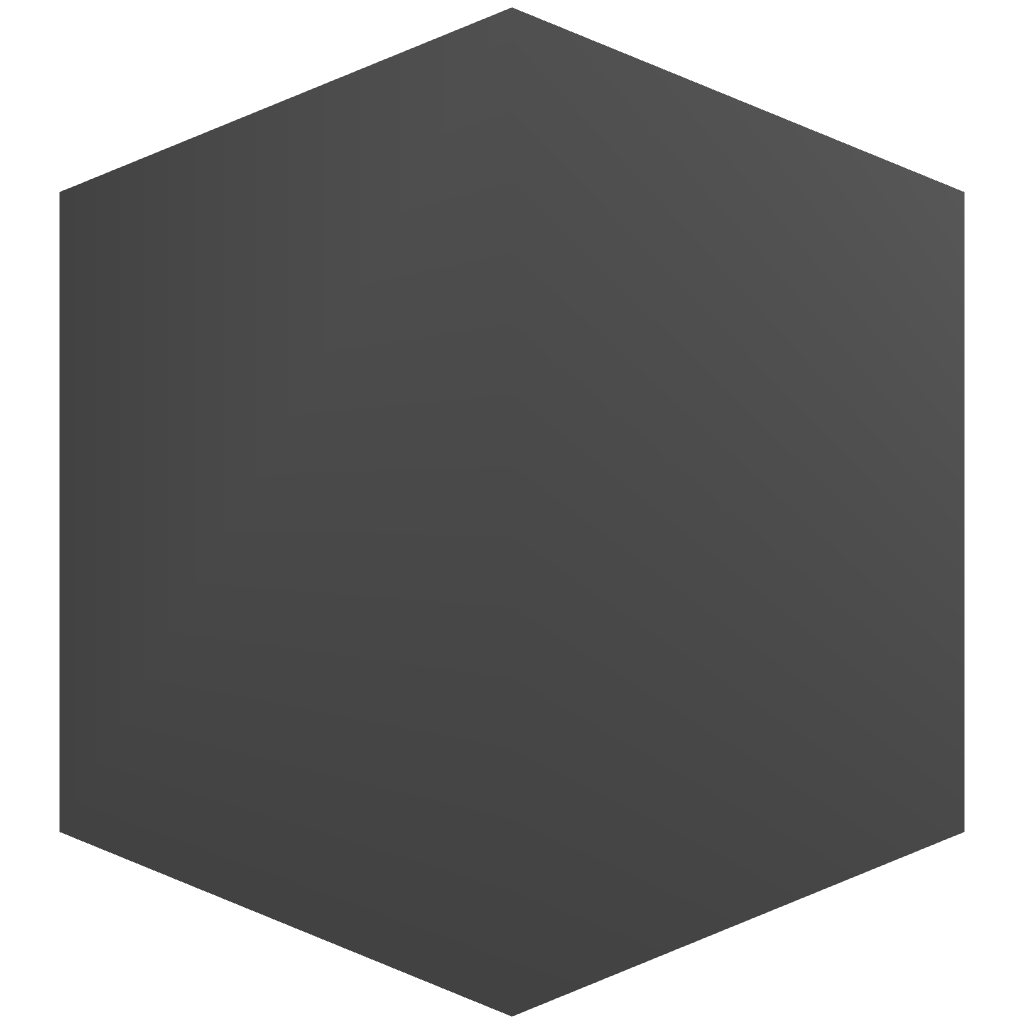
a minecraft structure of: Basic Raised Ranch